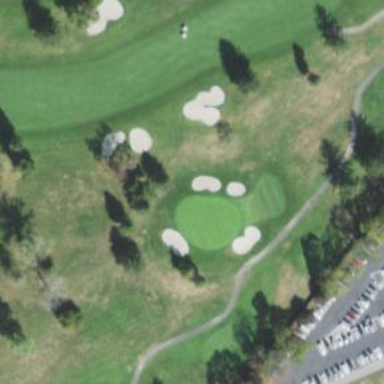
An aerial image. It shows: Golf hole.